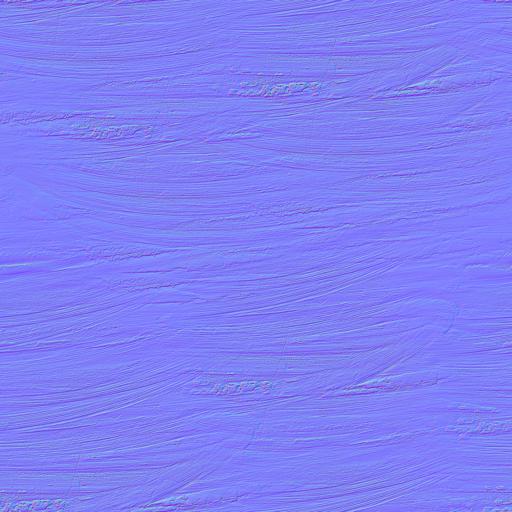
paint painted smear smudge wipe wipes